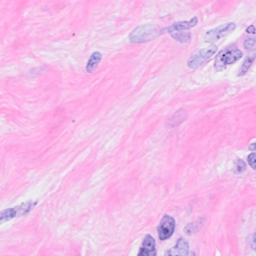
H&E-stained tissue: Breast